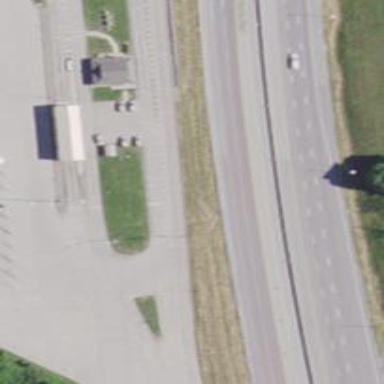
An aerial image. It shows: Service road leading to weigh station.